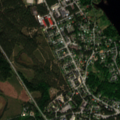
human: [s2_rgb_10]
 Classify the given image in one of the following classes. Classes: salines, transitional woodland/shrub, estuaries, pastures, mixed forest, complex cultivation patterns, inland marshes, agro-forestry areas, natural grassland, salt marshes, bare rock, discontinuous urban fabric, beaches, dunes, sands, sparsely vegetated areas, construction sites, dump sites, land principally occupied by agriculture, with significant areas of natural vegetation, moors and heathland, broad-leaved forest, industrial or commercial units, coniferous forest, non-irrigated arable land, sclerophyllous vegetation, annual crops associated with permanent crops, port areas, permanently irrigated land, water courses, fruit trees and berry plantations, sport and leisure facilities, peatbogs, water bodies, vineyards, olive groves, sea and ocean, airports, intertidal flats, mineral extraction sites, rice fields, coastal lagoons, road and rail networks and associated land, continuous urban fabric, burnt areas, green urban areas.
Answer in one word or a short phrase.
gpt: discontinuous urban fabric, coniferous forest, mixed forest, transitional woodland/shrub, water bodies